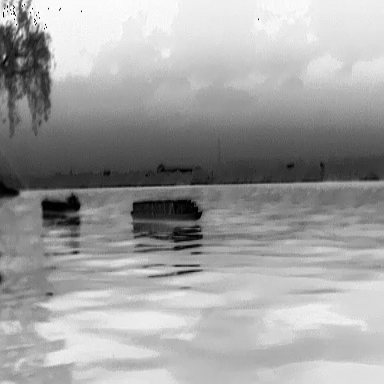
There are two objects shown in the infrared image, including a liner, and a fishing_boat.